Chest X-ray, PA view. Patient: 71 years old, sex M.
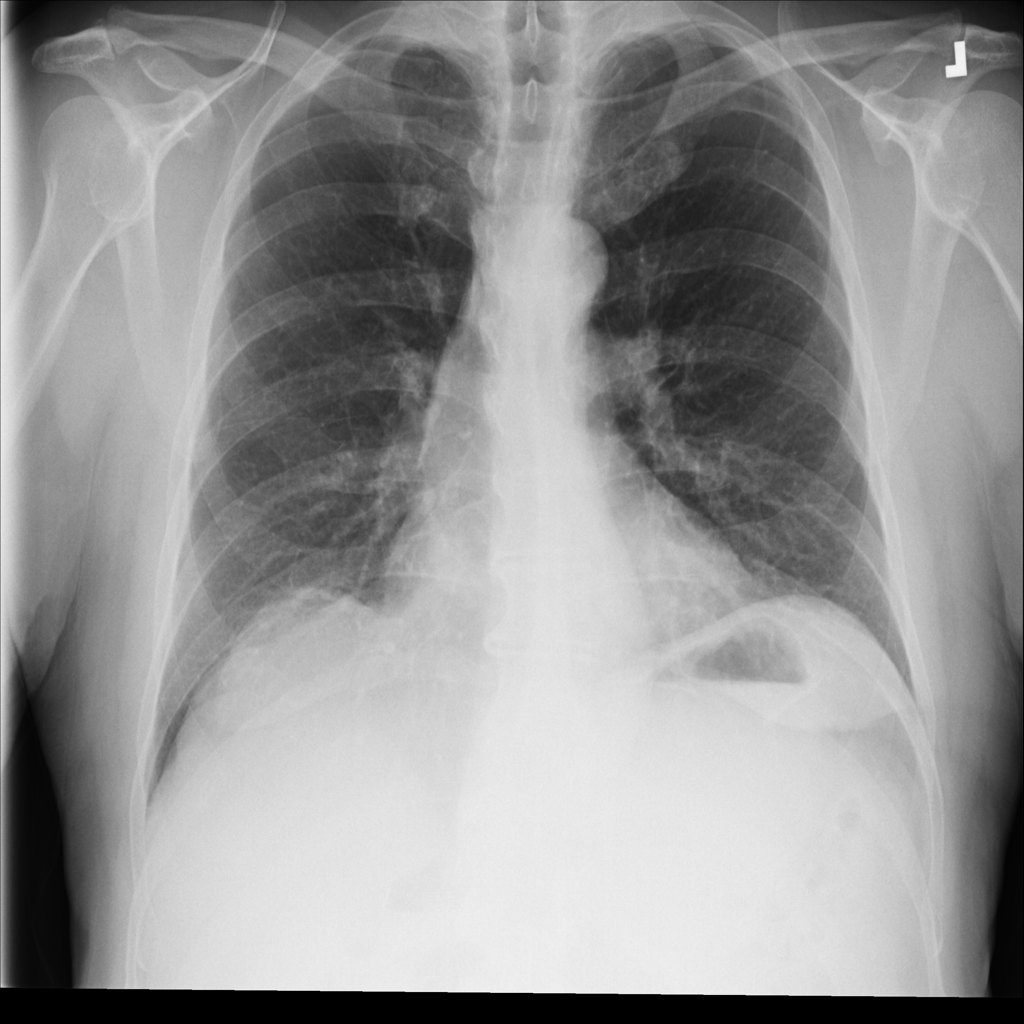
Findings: No Finding